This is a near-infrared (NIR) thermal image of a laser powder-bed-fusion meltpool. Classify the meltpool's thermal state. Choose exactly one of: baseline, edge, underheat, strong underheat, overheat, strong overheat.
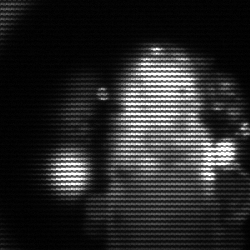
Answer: strong underheat